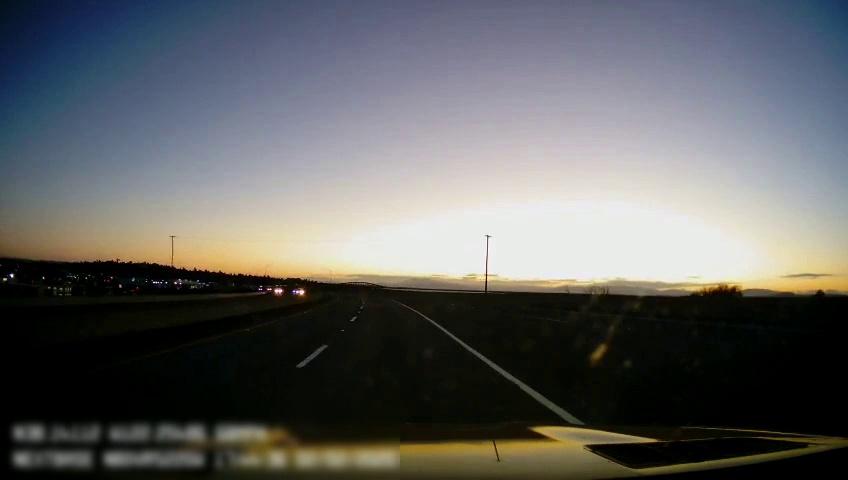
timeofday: Dusk/Dawn/Twilight
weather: Sunny
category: Drivable Space
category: Lanes | Current Lane
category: Lanes | Current Lane
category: Lanes | Current Lane
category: Lanes | Alternate Lane
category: Lanes | Alternate Lane